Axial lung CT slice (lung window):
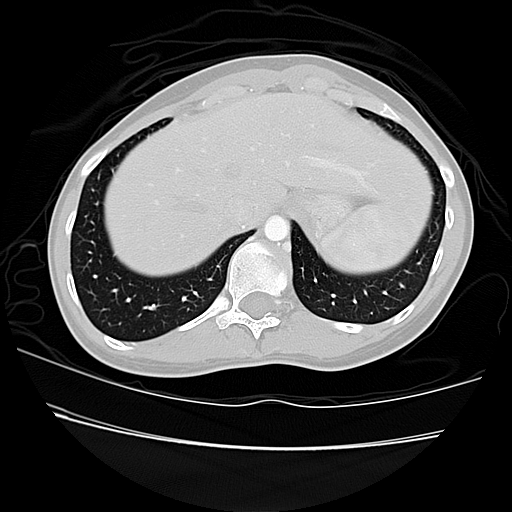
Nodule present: no